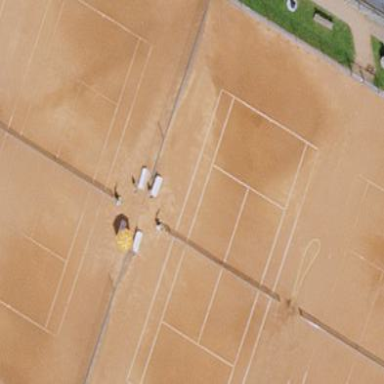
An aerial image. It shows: Sandy tennis court on pitch designated for leisure land.